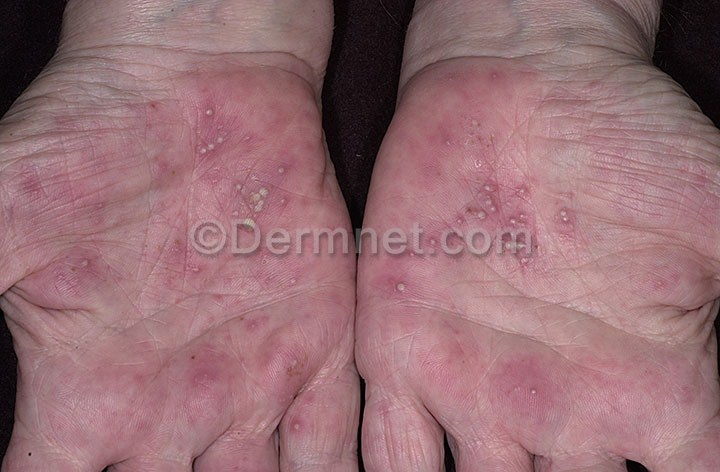
Disease: Eczema Photos